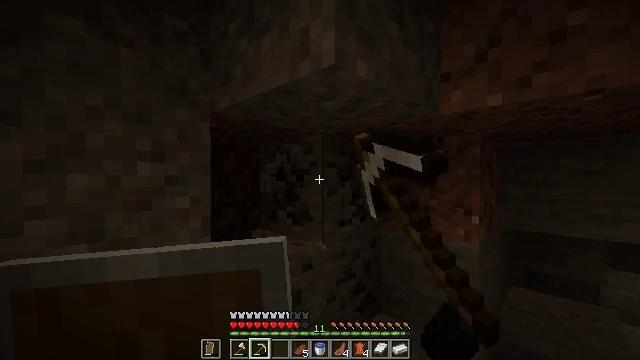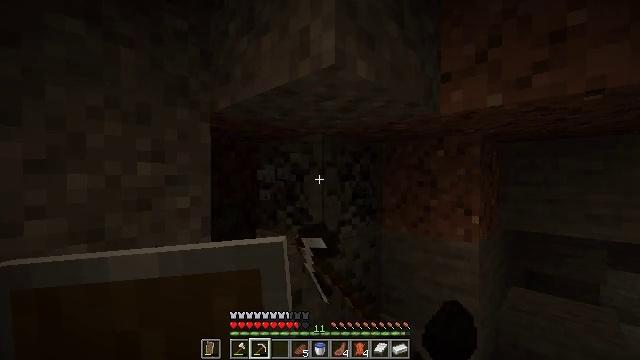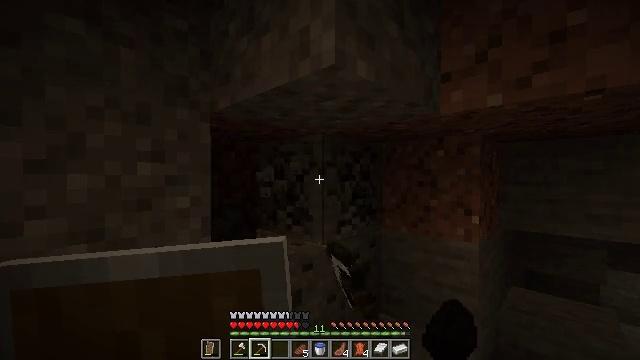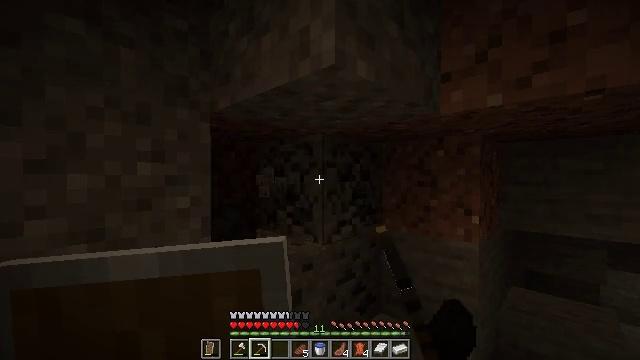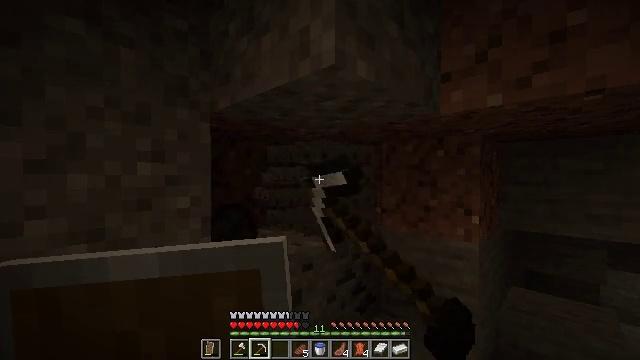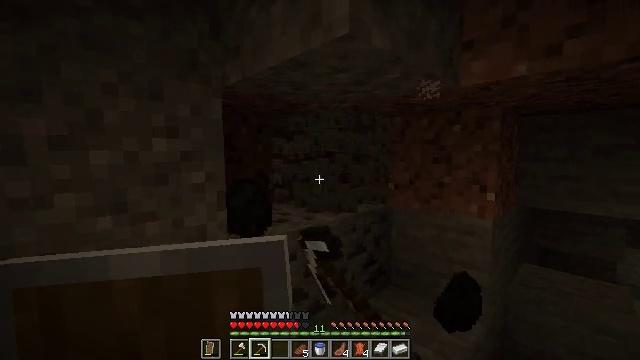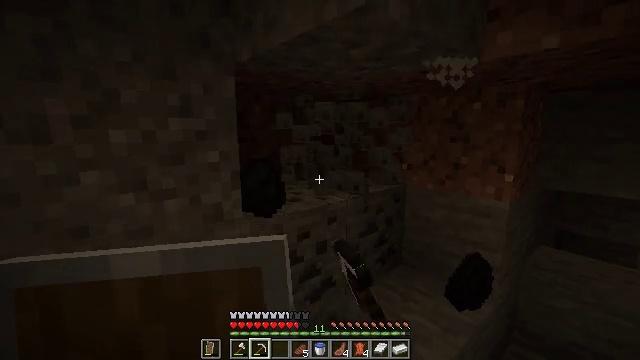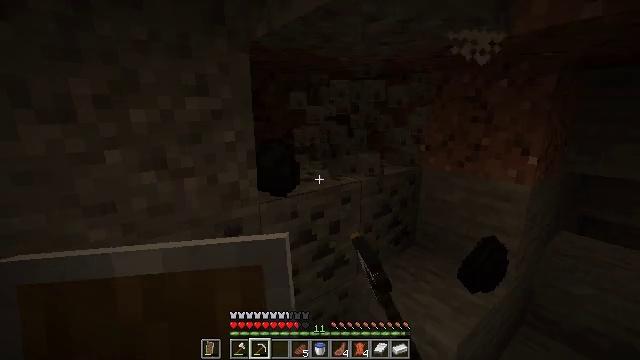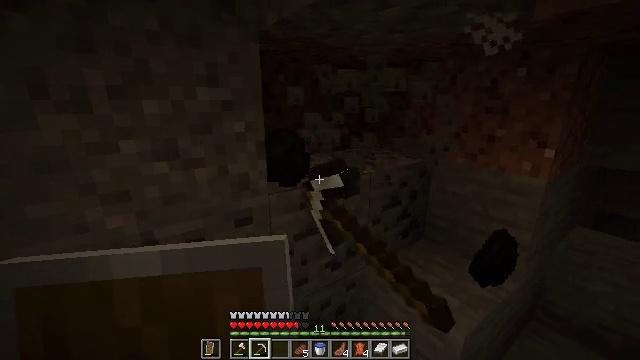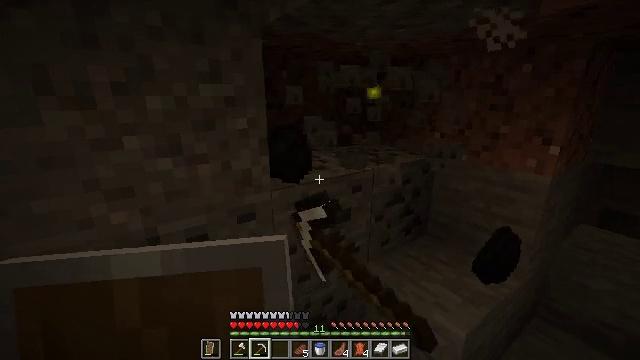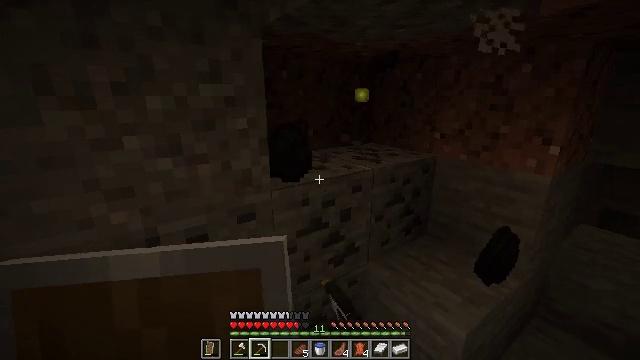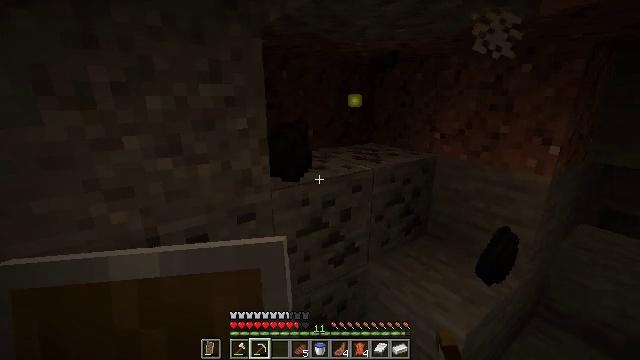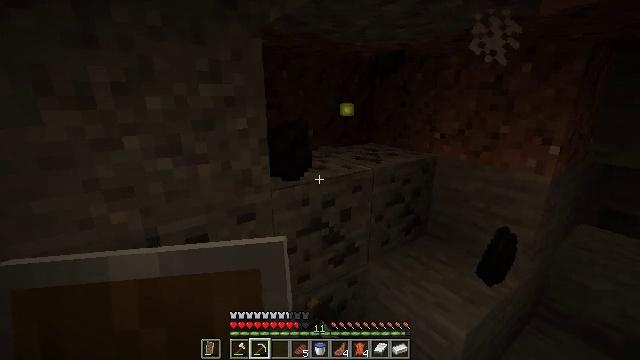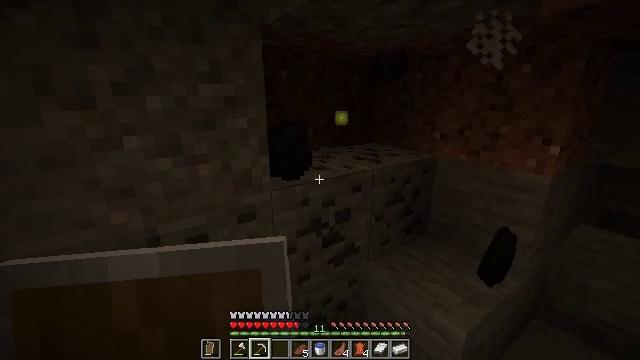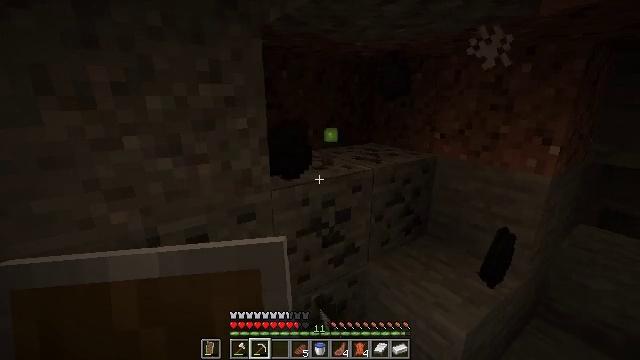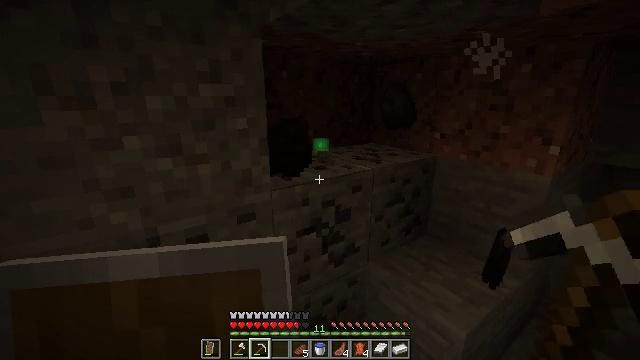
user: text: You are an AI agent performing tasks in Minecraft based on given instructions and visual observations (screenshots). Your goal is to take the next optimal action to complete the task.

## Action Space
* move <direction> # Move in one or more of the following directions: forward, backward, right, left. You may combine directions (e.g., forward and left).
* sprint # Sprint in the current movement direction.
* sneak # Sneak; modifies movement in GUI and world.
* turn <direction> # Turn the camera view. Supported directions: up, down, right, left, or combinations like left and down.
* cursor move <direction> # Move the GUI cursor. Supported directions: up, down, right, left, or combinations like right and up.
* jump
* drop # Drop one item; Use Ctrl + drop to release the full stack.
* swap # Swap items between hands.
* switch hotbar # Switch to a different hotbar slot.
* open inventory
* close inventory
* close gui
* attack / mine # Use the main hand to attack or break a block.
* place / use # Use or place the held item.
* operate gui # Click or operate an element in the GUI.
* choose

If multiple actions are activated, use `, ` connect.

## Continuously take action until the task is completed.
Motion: motion action
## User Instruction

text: Extract coal from the ore block.
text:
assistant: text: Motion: attack / mine
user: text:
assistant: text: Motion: attack / mine
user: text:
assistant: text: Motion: attack / mine
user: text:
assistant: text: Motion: attack / mine
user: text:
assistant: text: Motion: turn left and down, attack / mine
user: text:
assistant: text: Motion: turn left and down, attack / mine
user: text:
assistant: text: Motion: turn left and down, attack / mine
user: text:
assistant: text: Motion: turn left and down, attack / mine
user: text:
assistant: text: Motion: attack / mine
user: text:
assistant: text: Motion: attack / mine
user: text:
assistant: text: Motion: attack / mine
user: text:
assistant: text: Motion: attack / mine
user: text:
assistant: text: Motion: attack / mine
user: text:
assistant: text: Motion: attack / mine
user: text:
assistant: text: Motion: attack / mine
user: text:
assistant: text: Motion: attack / mine
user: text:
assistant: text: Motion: attack / mine
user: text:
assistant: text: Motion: attack / mine
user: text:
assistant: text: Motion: attack / mine
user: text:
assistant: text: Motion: attack / mine
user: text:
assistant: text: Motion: attack / mine
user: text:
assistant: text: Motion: attack / mine
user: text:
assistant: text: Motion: attack / mine
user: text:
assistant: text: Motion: attack / mine
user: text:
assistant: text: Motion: attack / mine
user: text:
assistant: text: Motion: turn right and down, attack / mine
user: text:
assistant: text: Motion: turn right, attack / mine
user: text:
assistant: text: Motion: attack / mine
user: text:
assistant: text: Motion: attack / mine
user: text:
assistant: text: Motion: attack / mine